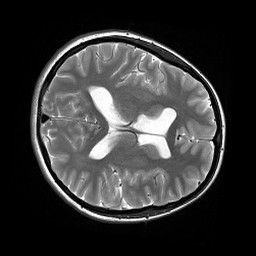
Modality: T2w
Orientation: axial
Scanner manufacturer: siemens
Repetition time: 3.9 s
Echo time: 0.076 s